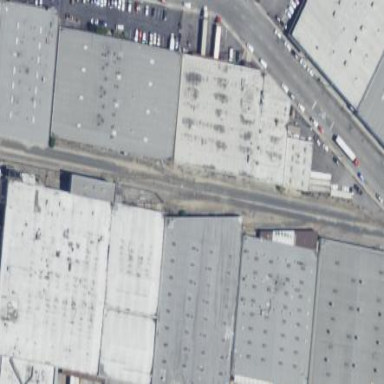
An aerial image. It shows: Factory building.